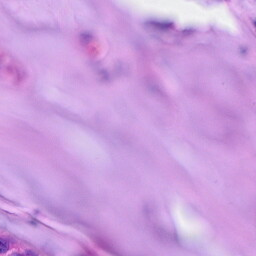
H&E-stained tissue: Breast